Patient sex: M
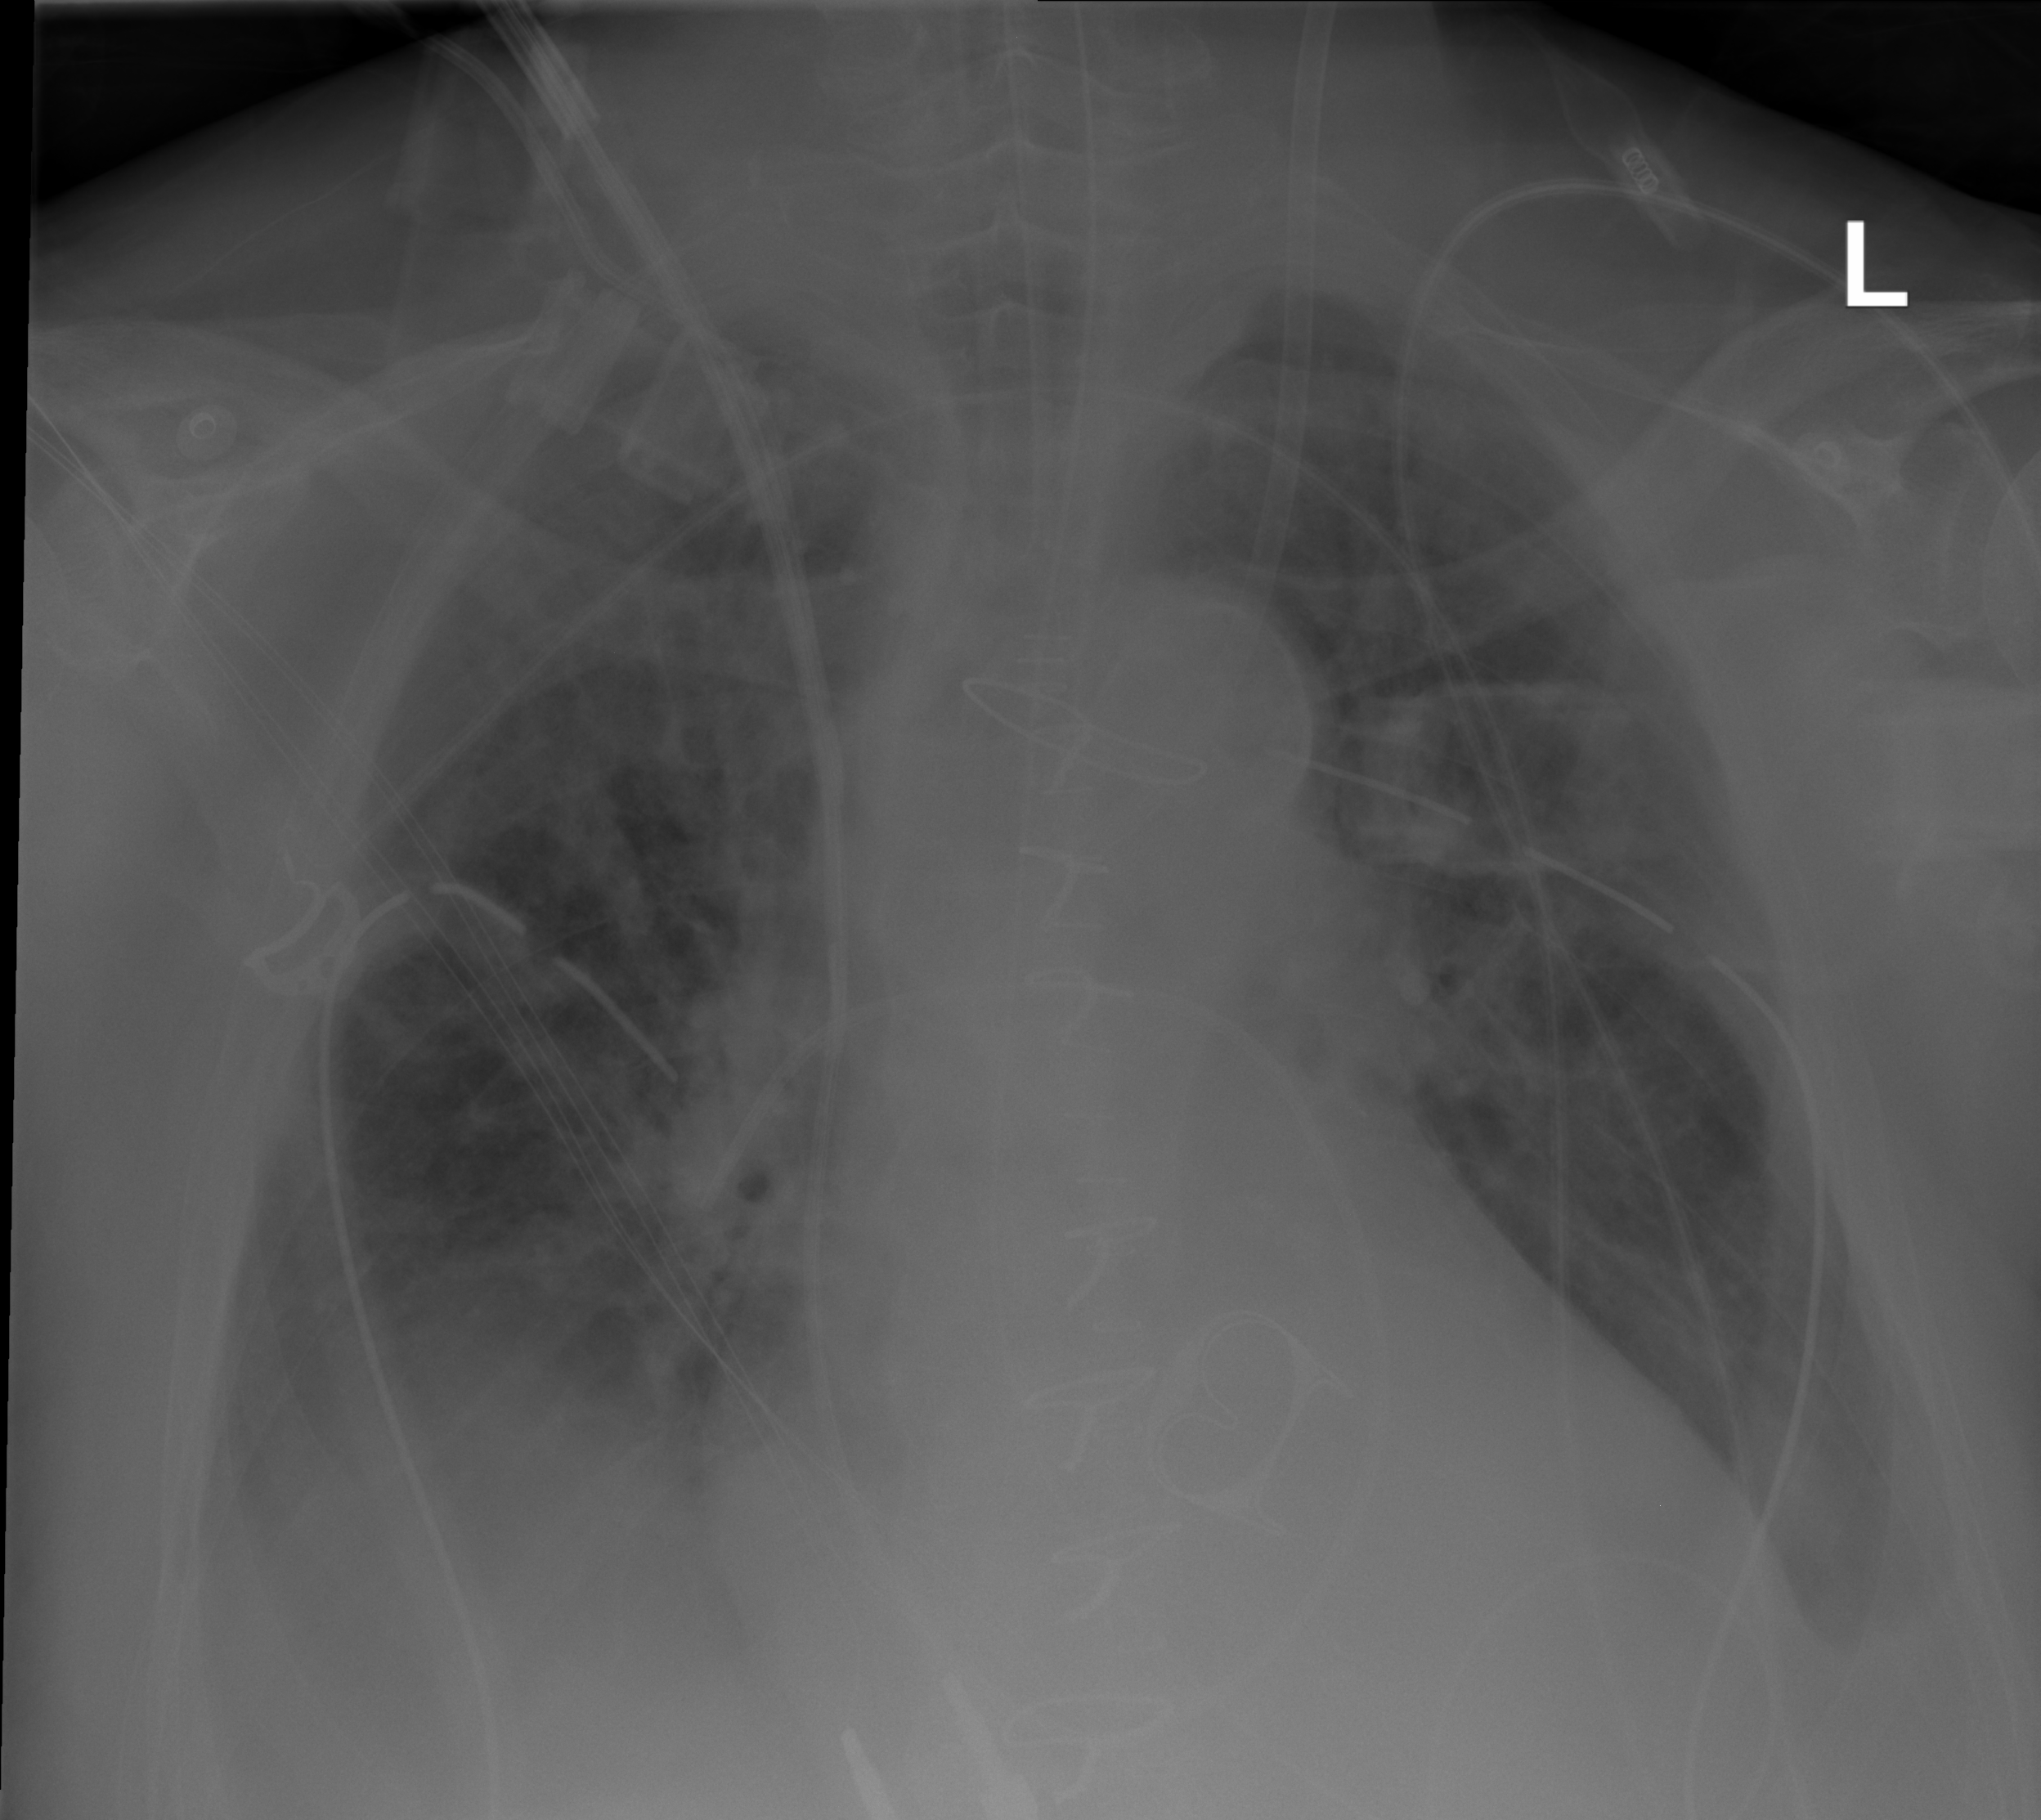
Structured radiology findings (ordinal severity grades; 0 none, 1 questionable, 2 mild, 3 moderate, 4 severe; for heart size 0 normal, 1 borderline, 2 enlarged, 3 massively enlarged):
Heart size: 2
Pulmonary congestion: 3
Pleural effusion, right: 2
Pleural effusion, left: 2
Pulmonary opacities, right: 3
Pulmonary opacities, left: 2
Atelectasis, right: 2
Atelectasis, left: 2